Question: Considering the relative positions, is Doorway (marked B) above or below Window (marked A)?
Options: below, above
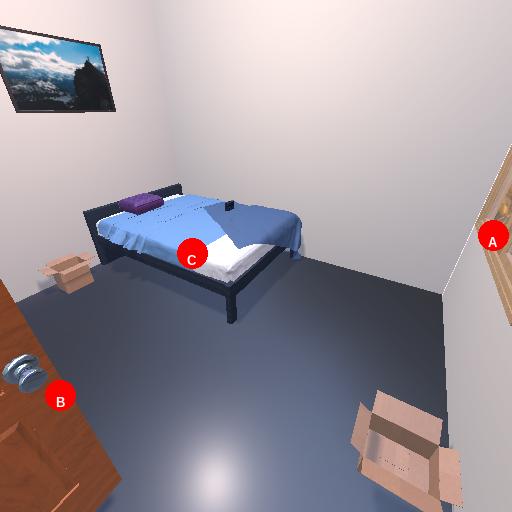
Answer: below